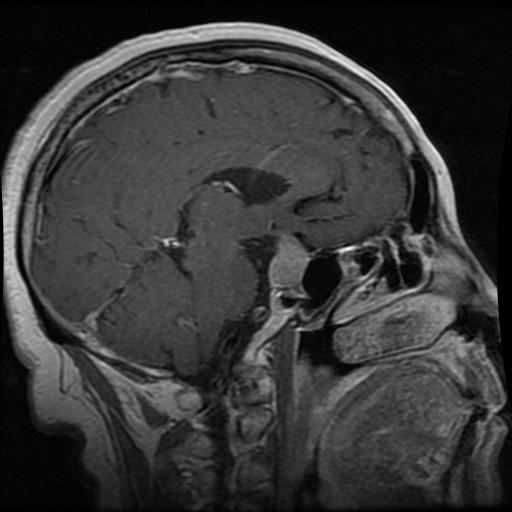
Label: pituitary